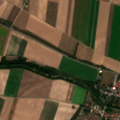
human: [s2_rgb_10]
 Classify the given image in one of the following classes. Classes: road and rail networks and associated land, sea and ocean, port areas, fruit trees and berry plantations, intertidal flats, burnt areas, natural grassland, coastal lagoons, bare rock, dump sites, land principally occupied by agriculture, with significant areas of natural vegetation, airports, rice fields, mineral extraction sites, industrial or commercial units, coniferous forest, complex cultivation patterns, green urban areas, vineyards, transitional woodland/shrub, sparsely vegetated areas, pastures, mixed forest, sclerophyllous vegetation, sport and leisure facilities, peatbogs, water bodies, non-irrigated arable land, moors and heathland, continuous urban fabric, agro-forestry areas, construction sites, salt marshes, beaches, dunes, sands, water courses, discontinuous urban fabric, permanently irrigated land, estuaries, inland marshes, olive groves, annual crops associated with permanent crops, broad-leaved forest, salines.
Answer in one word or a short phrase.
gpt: discontinuous urban fabric, non-irrigated arable land, land principally occupied by agriculture, with significant areas of natural vegetation